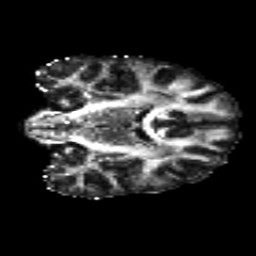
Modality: FA
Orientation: coronal
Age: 21
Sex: male
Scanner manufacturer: siemens
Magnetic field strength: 3 T
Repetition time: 8.8 s
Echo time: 0.085 s